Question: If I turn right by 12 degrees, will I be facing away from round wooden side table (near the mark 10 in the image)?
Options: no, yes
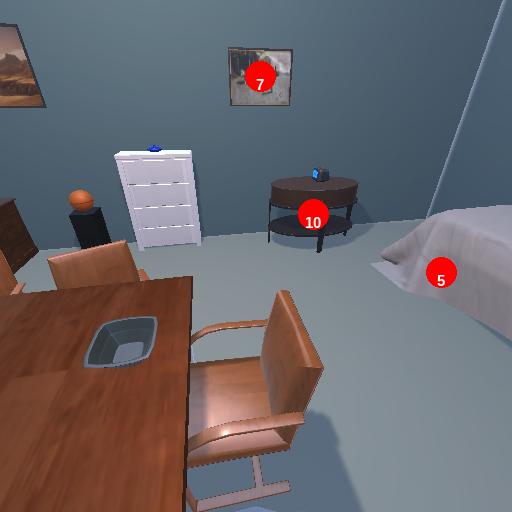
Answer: no